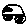
Label: car